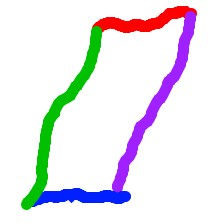
Shape: parallelogram